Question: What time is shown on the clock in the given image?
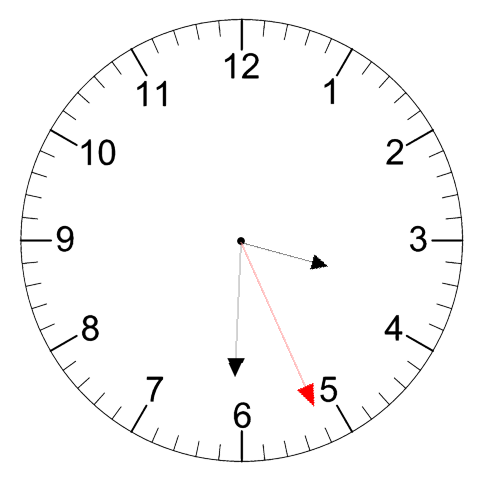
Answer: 03:30:26